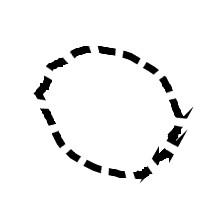
Shape: circle